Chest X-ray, PA view. Patient: 63 years old, sex M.
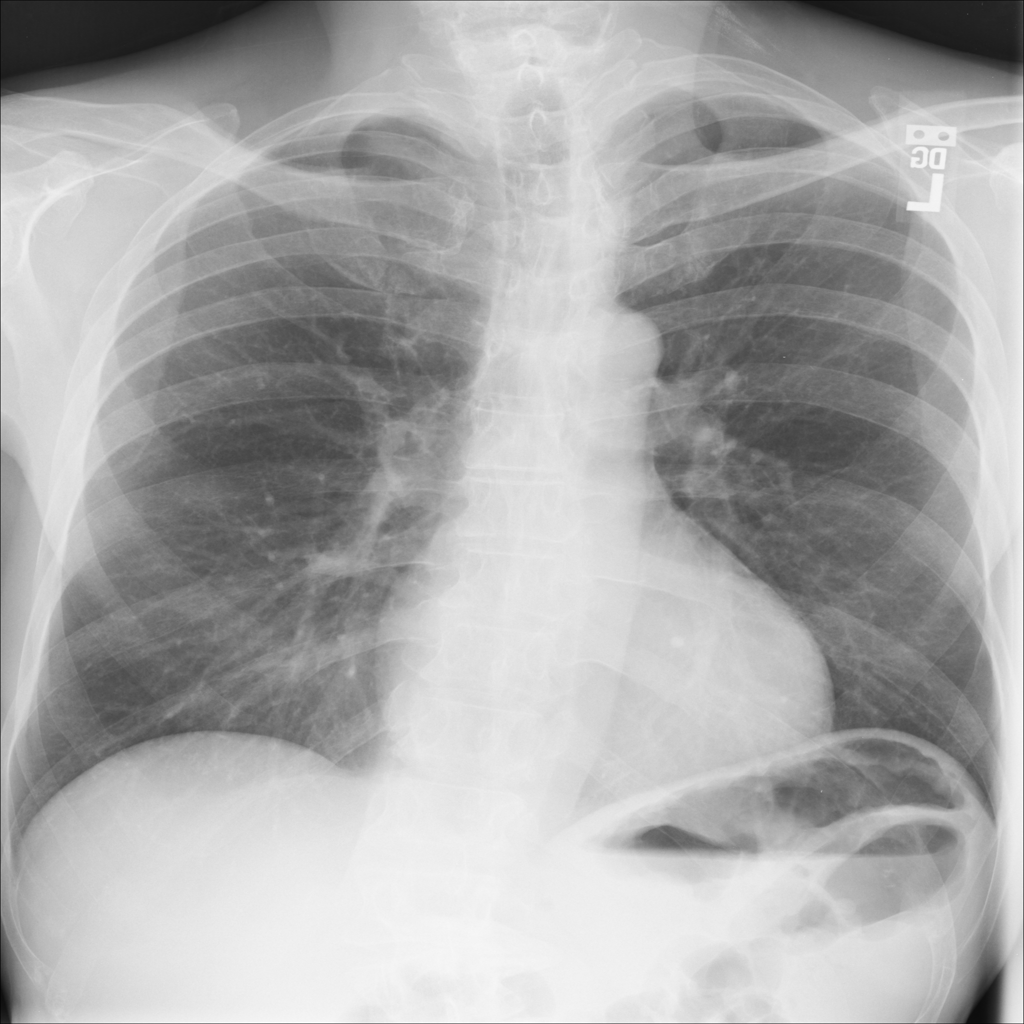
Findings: No Finding